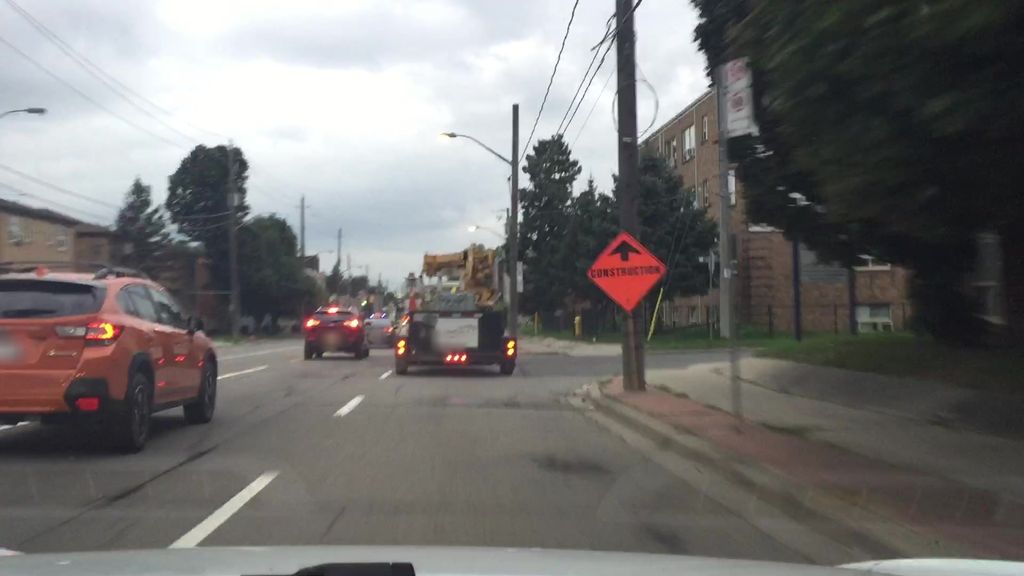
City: toronto